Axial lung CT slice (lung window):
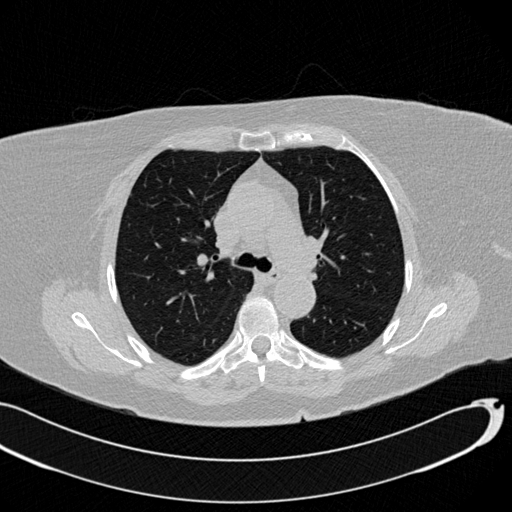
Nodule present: no